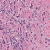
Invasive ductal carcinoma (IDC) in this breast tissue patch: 1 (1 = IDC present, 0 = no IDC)